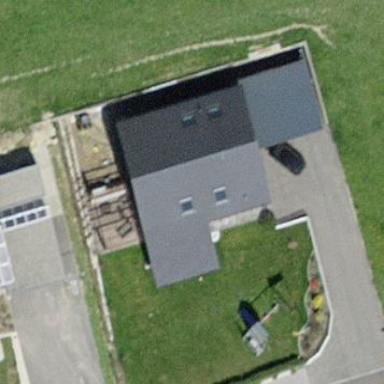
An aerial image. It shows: Simple house.